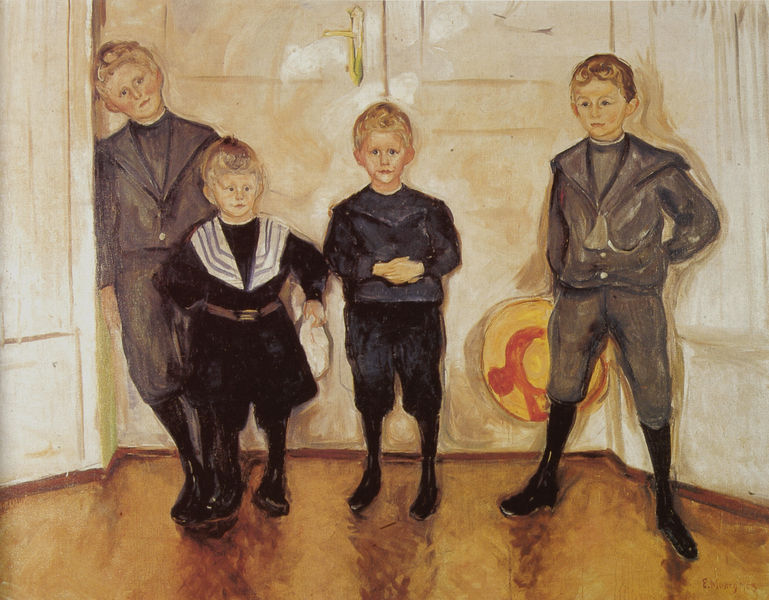
Titel: Die vier Söhne des Dr. Max Linde
Künstler: Edvard Munch
Standort: Lübeck
Institution: Museum für Kunst und Kulturgeschichte
Schlagwörter: blau, gruppe, schatten, weiß, gelb, impressionismus, braun, grau, hell, hintergrund, holz, hut, hüte, licht, raum, schwarz, tür, zimmer, gürtel, rot, schloss, malerei, schleife, symbolismus, anzug, anzüge, blond, jacke, jung, wand, band, kragen, gruppenbildnis, gruppenporträt, innenraum, porträt, öl, boden, gold, familie, innen, locken, traurig, kinder, infant, lächeln, ecke, parkett, schuhe, buben, hosen, jungen, knaben, klein, saal, lehnen, langeweile, holzboden, strohhut, hutband, ernst, glanz, parkettboden, junge, warten, sonnenhut, geschwister, wände, vier, fussboden, strümpfe, knabe, bub, munch, jungs, gross, matrose, stiefel, matrosenanzug, klinke, türklinke, obelisk, kniebundhose, matrosen, anlehnen, schüchtern, brüder, füllung, lackiert, söhne, hoz, knickerbocker, larsen, larssen, dunkell, matrosenanzüge, türfüllung, carl larsen, carl larssen, knabee